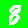
Digit: 8